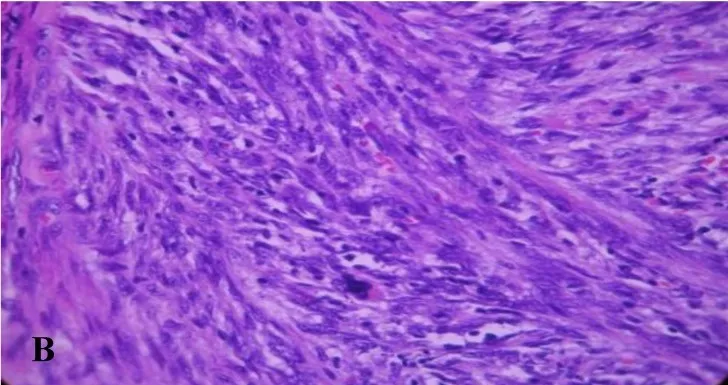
Microscopic: sections show dense spindle cell proliferation with storiform growth pattern associated with patchy infiltration of lymphoplasma cells.
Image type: pathology (h&e)